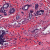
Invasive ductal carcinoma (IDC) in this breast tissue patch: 0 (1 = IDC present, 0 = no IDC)